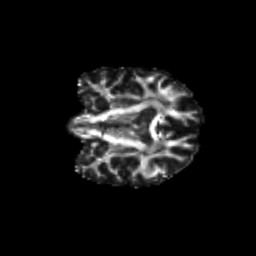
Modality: FA
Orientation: coronal
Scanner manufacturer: siemens
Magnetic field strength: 3 T
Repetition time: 9.2 s
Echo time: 0.084 s